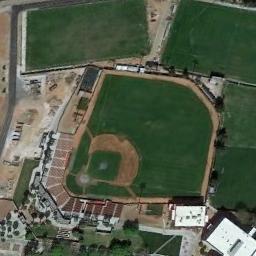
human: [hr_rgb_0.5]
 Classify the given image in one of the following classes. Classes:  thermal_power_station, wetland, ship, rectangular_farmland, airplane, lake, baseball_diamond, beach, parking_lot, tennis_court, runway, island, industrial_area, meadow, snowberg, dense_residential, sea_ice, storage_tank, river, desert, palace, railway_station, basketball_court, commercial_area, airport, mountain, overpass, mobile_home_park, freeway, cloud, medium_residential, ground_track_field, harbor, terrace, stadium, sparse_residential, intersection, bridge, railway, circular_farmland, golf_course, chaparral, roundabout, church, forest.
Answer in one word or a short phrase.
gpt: baseball_diamond